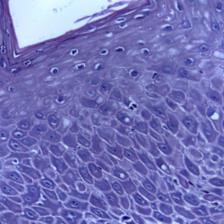
Diagnosis: Normal